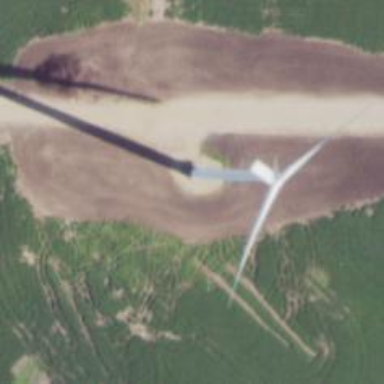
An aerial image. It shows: Wind generator using wind turbines of horizontal axis.